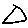
Label: triangle